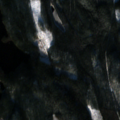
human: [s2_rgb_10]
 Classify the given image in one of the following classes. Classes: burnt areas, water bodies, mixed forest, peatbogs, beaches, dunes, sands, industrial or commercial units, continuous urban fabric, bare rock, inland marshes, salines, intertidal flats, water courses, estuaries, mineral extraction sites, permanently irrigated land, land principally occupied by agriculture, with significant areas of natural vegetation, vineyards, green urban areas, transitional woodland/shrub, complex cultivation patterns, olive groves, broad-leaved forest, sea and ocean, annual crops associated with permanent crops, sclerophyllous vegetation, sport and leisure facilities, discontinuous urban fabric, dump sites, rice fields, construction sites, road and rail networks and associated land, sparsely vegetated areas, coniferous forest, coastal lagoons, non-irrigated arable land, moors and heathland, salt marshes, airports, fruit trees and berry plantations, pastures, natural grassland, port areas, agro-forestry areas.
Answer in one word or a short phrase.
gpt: coniferous forest, water bodies